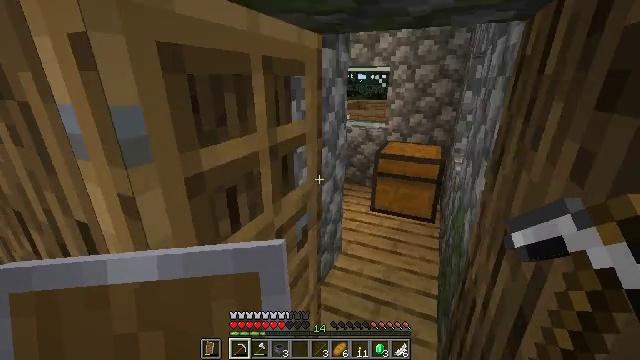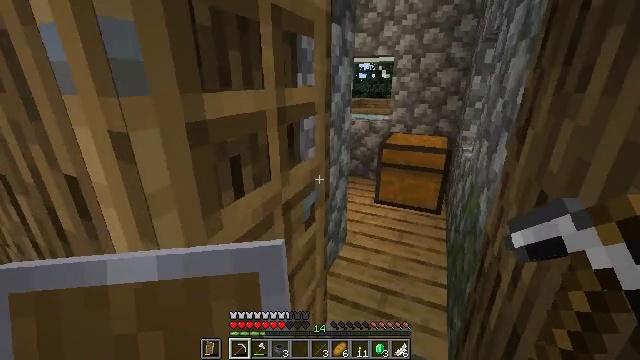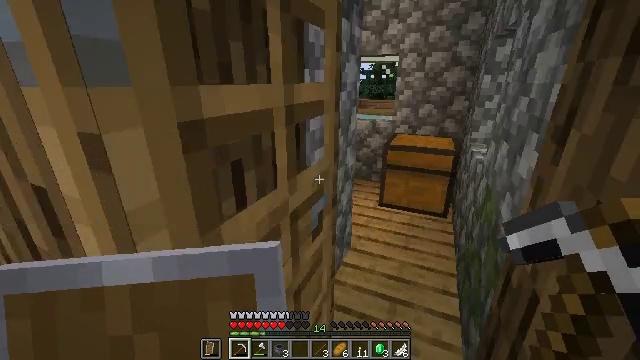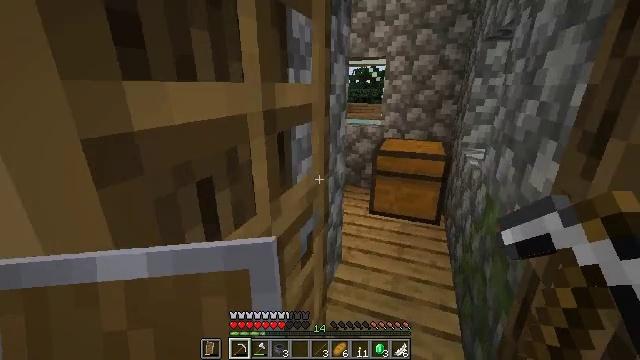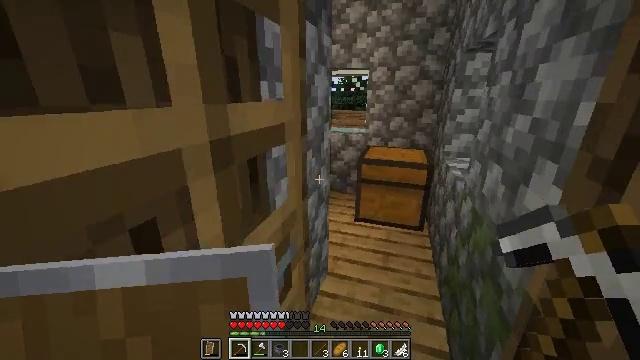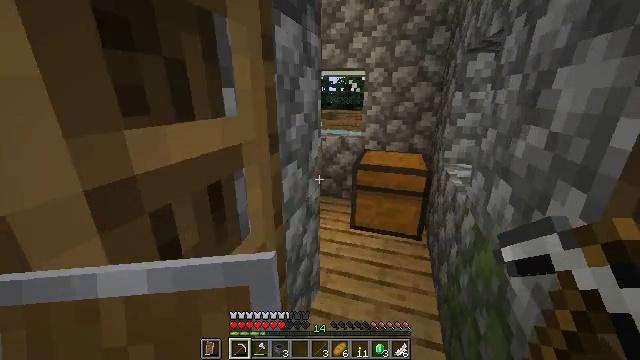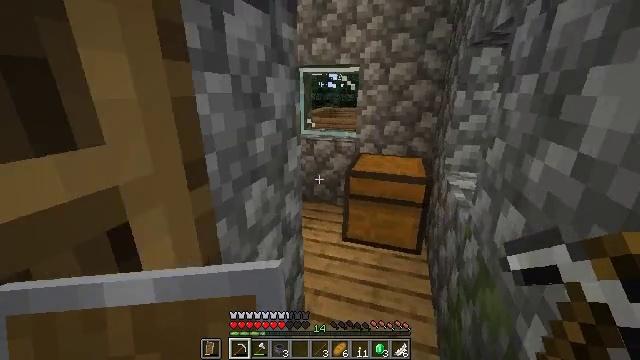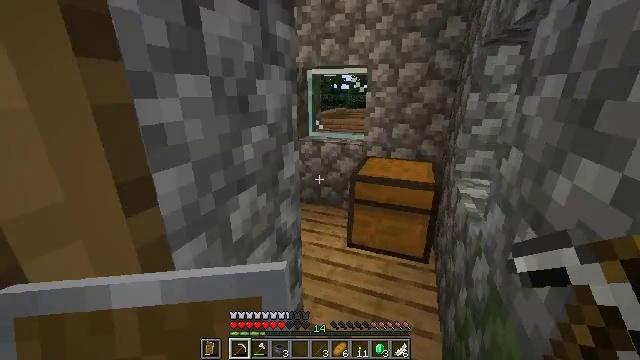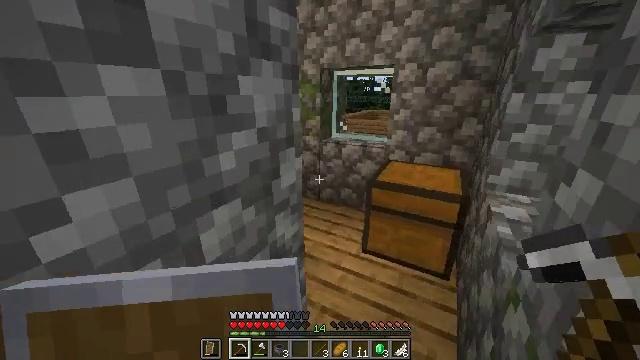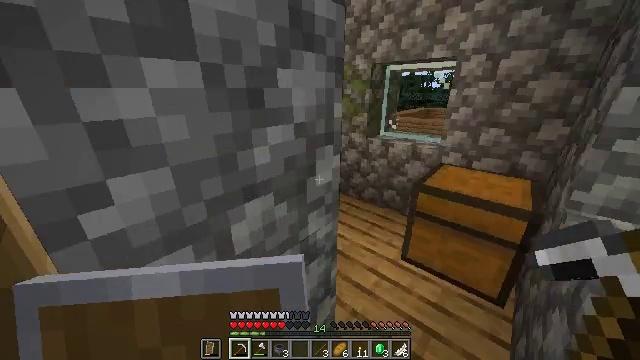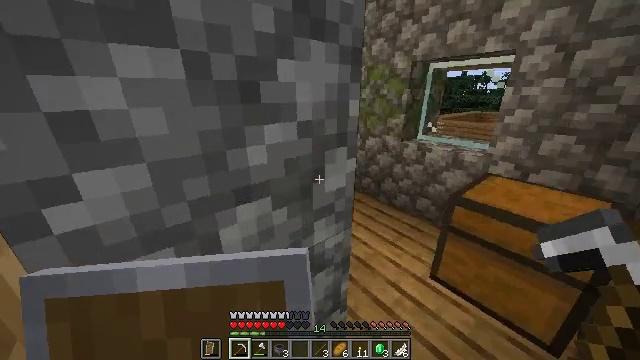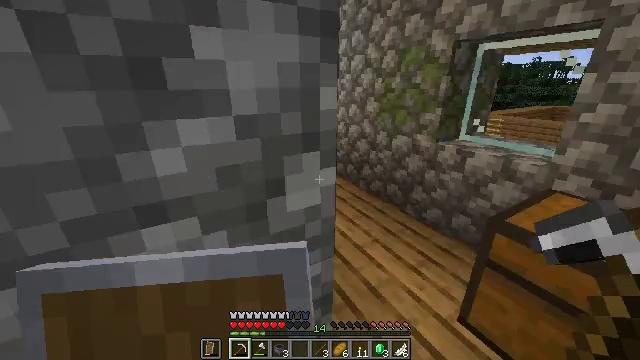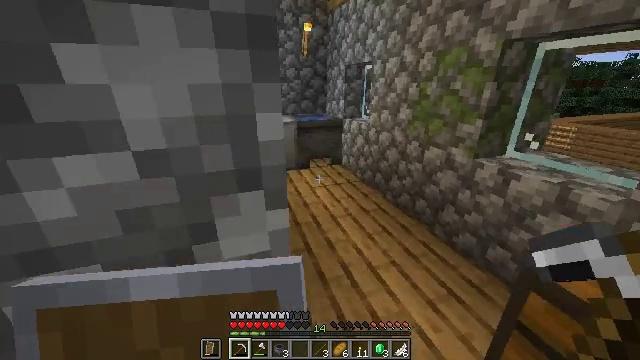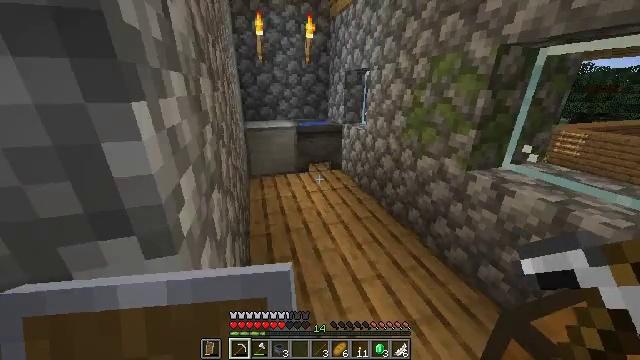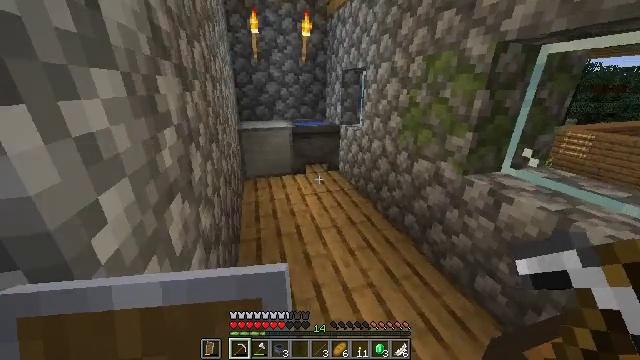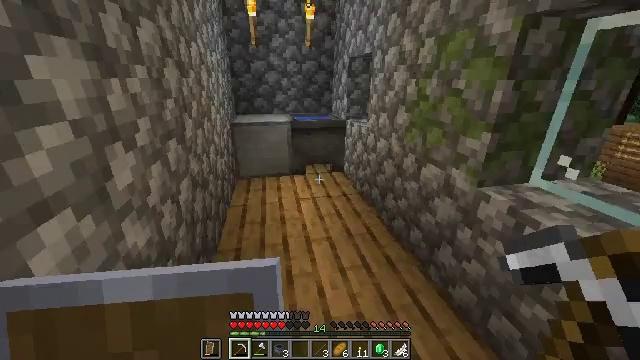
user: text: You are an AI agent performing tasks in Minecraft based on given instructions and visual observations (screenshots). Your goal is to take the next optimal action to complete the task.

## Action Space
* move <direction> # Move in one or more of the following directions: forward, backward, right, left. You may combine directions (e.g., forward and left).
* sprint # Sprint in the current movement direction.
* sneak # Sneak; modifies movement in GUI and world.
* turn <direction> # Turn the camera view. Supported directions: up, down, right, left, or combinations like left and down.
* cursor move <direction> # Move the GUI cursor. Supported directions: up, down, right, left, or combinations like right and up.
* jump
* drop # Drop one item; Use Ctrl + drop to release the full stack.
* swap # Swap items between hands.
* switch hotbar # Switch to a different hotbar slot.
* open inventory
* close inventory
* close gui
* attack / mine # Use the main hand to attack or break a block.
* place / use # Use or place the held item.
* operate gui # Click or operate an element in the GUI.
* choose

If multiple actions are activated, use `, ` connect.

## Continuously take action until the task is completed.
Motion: motion action
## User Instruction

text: Mine the cauldron block.
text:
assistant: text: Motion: move forward
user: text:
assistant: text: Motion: move forward
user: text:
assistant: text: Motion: move forward, sprint, turn right
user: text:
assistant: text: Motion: move forward, sprint, turn right
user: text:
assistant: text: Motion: move forward and move right, sprint
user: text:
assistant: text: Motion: move forward and move right, sprint
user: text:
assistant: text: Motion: move forward and move right, sprint, turn left
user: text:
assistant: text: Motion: move forward and move right, sprint, turn left and down
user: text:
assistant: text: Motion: move forward and move right, sprint, turn left and down
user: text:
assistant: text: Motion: move forward and move right, sprint, turn left
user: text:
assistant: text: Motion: move forward and move right, sprint, turn left
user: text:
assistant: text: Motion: move forward and move right, sprint, turn left
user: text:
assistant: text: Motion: move forward and move right, turn left
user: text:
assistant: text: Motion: move forward and move right
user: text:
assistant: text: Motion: move forward and move right, turn left
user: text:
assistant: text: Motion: move forward and move right, turn left
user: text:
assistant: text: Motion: move forward, turn left
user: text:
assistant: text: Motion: turn left
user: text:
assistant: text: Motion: turn left
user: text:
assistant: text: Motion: turn left
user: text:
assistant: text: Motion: no_op
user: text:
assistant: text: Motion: no_op
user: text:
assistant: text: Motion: move forward, turn up
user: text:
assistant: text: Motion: move forward, turn right
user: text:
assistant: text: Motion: move forward, turn right and down
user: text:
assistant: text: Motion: move forward, turn right and down
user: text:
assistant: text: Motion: move forward
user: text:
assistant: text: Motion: attack / mine
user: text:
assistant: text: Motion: attack / mine
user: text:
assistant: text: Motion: attack / mine